Question: I am struggling with geolocation on simulator, but recently, I have tested it directly on device (iPhone) but the same issue remains, here is what I got when my app finish launching and the code of geolocation suppose to give me my location on the map (remember the picture above is for my app on iPhone and not with the simulator) :

so for my code, my app actually have a lot of views, but concerning this function, I have worked on the appdelegate(.m and .h) and the view concerning of showing the location on the map (PositionActuelleViewController).
appdelegate.m :
'''
- (BOOL)application:(UIApplication *)application didFinishLaunchingWithOptions:(NSDictionary *)launchOptions {
sleep(3);
// Override point for customization after application launch.
self.locationManager=[[[CLLocationManager alloc] init] autorelease];
if([CLLocationManager locationServicesEnabled]) {
self.locationManager.delegate=self;
self.locationManager.distanceFilter=100;
[self.locationManager startUpdatingLocation];
}
// Add the view controller's view to the window and display.
[window addSubview:viewController.view];
[window makeKeyAndVisible];
return YES;
}
'''
and in the same file after the dealloc method :
'''
#pragma mark CLLocationManagerDelegate Methods
-(void)locationManager:(CLLocationManager *)manager didUpdateToLocation:(CLLocation *)newLocation fromLocation:(CLLocation *)oldLocation {
MKCoordinateSpan span;
span.latitudeDelta=0.2;
span.longitudeDelta=0.2;
MKCoordinateRegion region;
region.span=span;
region.center=newLocation.coordinate;
[viewCont.mapView setRegion:region animated:YES];
viewCont.mapView.showsUserLocation=YES;
viewCont.latitude.text=[NSString stringWithFormat:@"%f",newLocation.coordinate.latitude];
viewCont.longitude.text=[NSString stringWithFormat:@"%f",newLocation.coordinate.longitude];
}
'''
my PositionActuelleViewController.m file :
'''
#import "PositionActuelleViewController.h"
@implementation PositionActuelleViewController
@synthesize mapView;
@synthesize latitude;
@synthesize longitude;
-(IBAction)goBackToMenu {
[self dismissModalViewControllerAnimated:YES];
}
-(IBAction)goToRechercherView;
{
rechercherViewController.modalTransitionStyle=UIModalTransitionStyleFlipHorizontal;
[self presentModalViewController:rechercherViewController animated:YES];
}
- (void)didReceiveMemoryWarning {
// Releases the view if it doesn't have a superview.
[super didReceiveMemoryWarning];
// Release any cached data, images, etc that aren't in use.
}
- (void)viewDidUnload {
[super viewDidUnload];
// Release any retained subviews of the main view.
// e.g. self.myOutlet = nil;
}
- (void)dealloc {
[mapView release];
[latitude release];
[longitude release];
[super dealloc];
}
@end
'''
What am I missing here?
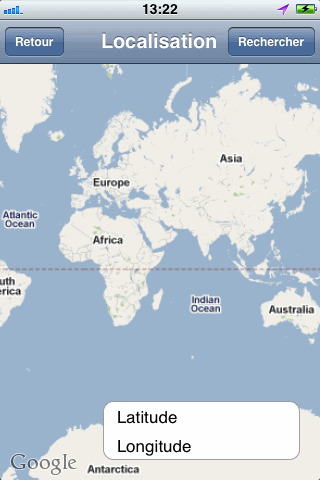
Answer: Does the delegate method '-(void)locationManager:(CLLocationManager *)manager didUpdateToLocation:(CLLocation *)newLocation fromLocation:(CLLocation *)oldLocation' ever get called? Maybe if you uncomment 'self.locationManager.distanceFilter=100;' it will work because according to docs, 'distanceFilter' property defines the minimum distance (measured in meters) a device must move laterally before an update event is generated.